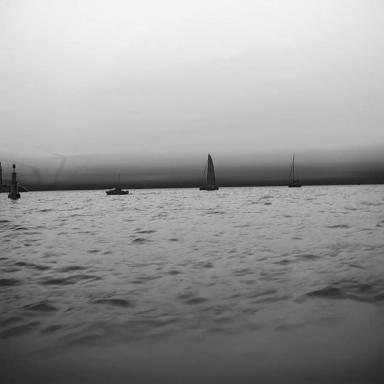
There are three objects shown in the infrared image, including two sailboats, and a canoe.